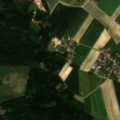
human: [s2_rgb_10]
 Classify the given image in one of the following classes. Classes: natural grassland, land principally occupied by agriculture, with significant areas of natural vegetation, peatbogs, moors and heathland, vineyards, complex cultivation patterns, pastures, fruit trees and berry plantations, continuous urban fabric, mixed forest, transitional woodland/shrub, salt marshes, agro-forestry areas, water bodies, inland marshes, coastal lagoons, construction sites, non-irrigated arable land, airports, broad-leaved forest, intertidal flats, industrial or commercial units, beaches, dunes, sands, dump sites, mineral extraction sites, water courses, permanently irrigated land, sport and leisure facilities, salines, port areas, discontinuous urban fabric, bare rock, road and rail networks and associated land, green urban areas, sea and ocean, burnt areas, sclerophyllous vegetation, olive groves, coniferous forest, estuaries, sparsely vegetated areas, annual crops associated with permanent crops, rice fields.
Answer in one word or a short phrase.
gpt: discontinuous urban fabric, non-irrigated arable land, coniferous forest